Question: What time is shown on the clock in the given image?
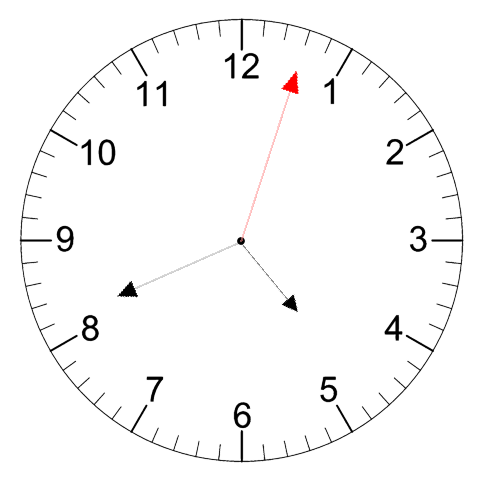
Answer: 04:41:03